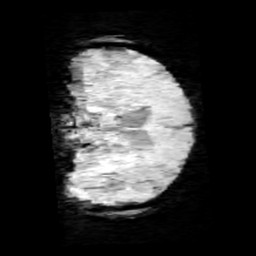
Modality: minIP
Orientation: coronal
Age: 11
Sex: male
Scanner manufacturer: siemens
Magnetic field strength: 3 T
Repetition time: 0.027 s
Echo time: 0.02 s